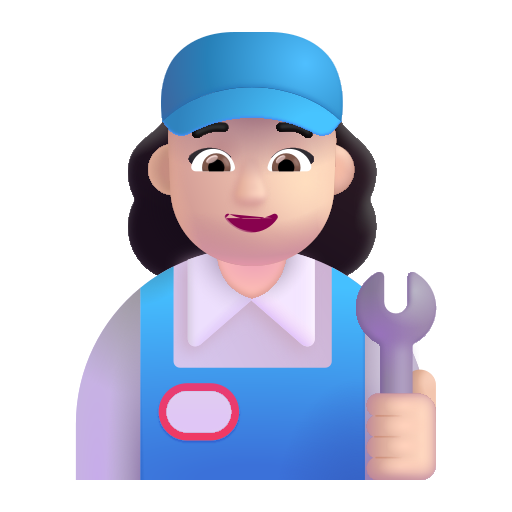
woman mechanic color light